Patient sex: F
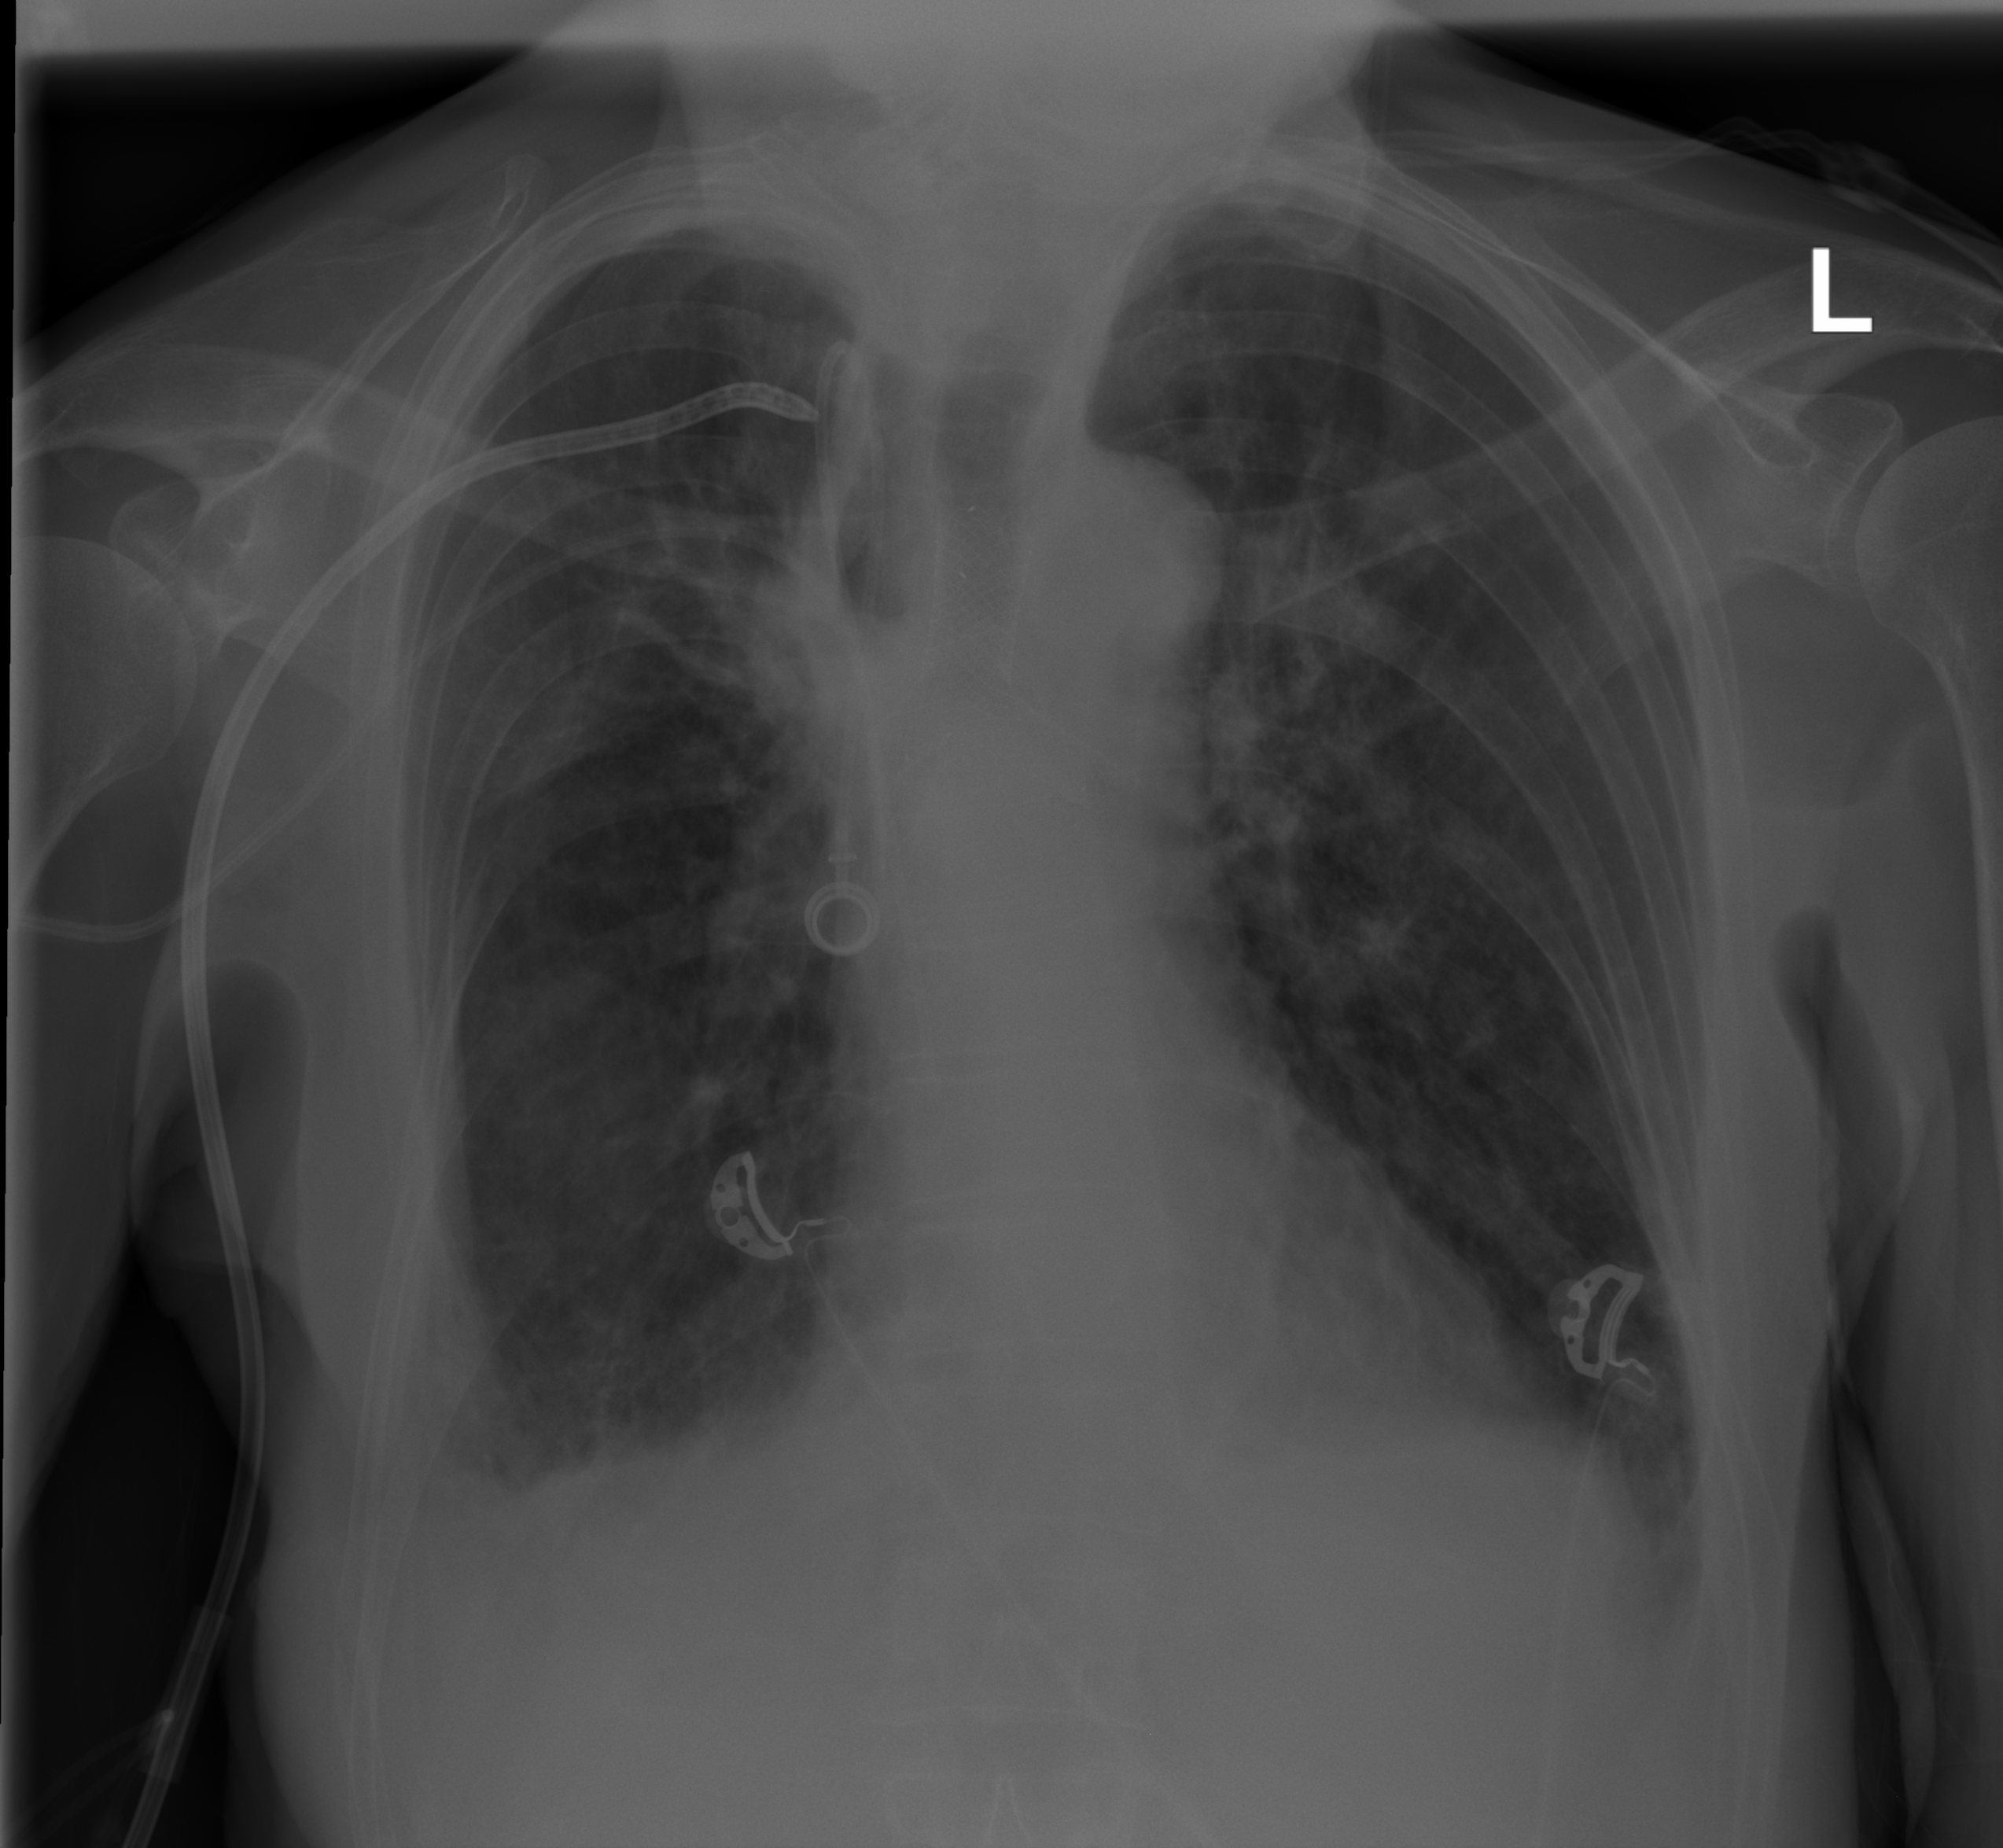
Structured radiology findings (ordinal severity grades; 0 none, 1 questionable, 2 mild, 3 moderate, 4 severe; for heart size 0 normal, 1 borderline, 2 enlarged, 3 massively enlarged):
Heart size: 0
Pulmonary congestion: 2
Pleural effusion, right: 1
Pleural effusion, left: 1
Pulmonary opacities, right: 2
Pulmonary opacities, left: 2
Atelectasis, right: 2
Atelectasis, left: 2